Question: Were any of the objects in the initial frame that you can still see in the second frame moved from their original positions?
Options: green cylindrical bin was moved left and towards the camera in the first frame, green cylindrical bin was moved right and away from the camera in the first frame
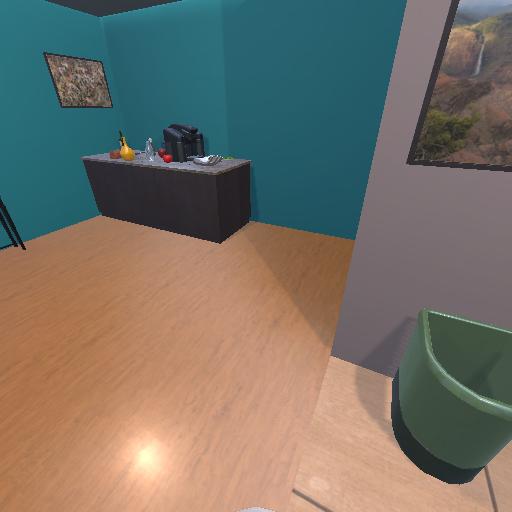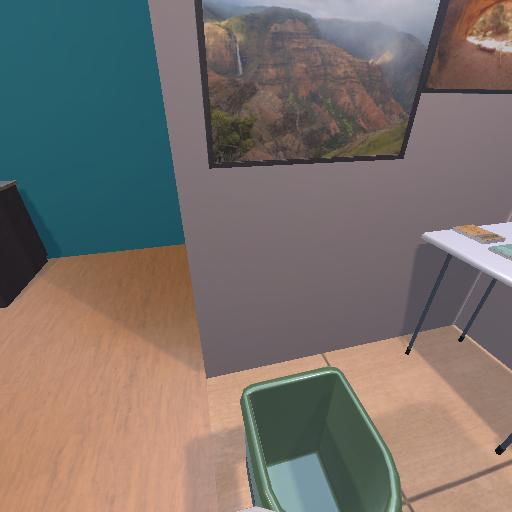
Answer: green cylindrical bin was moved left and towards the camera in the first frame